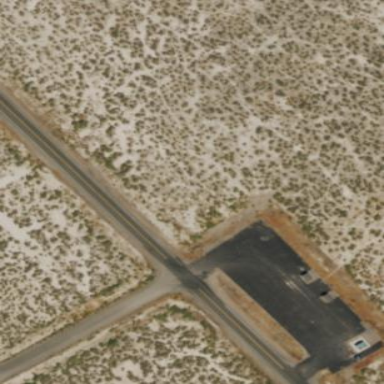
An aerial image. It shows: Rest area on the road.